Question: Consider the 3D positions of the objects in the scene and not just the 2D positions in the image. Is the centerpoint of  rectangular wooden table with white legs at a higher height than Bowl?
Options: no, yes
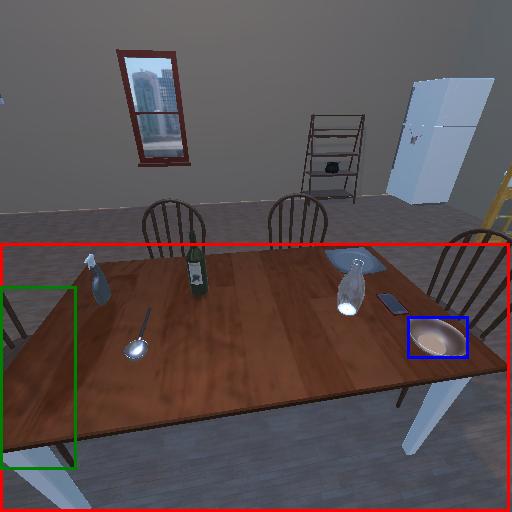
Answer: no